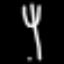
Label: fork